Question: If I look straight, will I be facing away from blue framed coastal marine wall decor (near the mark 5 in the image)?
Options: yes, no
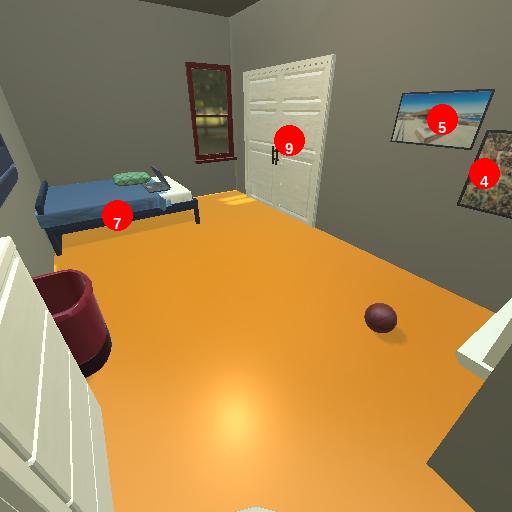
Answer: yes